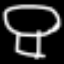
Label: mushroom